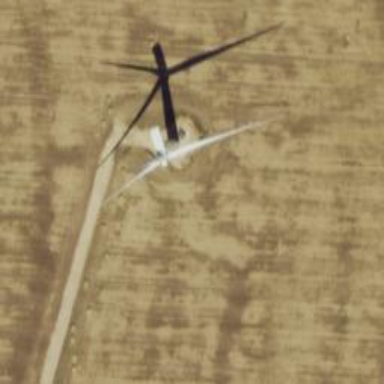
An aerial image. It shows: Wind generator using wind turbines of horizontal axis.